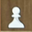
Piece: wP